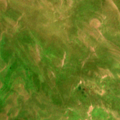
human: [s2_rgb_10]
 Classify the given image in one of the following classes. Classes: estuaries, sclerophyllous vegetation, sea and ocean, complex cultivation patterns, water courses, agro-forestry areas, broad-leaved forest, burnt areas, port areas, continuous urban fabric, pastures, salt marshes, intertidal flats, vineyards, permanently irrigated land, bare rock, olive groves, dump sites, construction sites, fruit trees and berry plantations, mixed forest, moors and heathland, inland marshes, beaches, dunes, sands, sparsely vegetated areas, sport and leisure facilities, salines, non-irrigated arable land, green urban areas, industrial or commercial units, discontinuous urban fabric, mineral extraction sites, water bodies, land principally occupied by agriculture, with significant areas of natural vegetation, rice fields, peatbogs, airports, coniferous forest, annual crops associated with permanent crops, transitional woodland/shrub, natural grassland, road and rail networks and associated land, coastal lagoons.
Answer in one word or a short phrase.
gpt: natural grassland